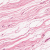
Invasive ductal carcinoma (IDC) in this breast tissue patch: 0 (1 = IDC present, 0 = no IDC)